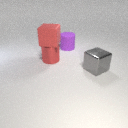
large red rubber cube above large red metal cylinder